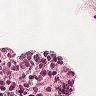
Metastatic tissue present: no